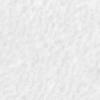
Label: no_change